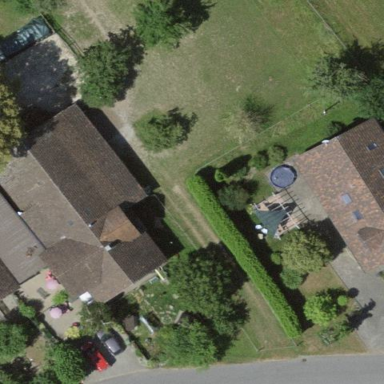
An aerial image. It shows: Farmyard area.